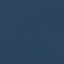
Land use / land cover: SeaLake